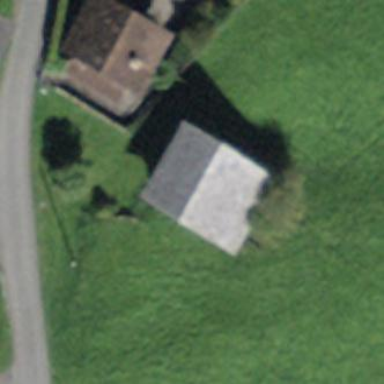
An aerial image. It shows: Rural barn.